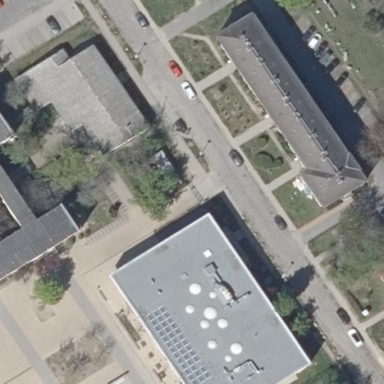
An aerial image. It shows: Kindergarten building.